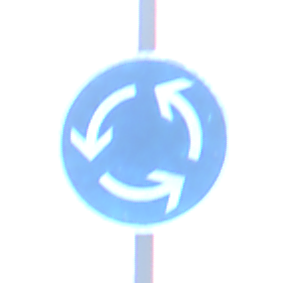
Verkehrszeichen: Kreisverkehr
Umgebung: Outdoor, Nature
Tageszeit: SunriseSunset
Wetter: PartlyCloudy
Licht: Natural
Jahreszeit: NotSpecified
Kontrast: LowContrast